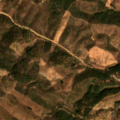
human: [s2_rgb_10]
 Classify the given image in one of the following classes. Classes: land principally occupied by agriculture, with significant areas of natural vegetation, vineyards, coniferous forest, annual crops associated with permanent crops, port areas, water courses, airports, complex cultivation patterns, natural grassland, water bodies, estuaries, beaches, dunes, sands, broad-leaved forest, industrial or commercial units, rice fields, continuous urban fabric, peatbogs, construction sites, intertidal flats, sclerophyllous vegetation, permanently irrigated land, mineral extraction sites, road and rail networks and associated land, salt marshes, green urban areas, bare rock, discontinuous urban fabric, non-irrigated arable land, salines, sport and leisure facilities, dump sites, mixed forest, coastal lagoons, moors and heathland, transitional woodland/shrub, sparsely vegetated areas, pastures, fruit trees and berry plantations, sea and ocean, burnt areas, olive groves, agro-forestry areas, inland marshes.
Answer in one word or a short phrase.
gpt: mixed forest, sclerophyllous vegetation, transitional woodland/shrub